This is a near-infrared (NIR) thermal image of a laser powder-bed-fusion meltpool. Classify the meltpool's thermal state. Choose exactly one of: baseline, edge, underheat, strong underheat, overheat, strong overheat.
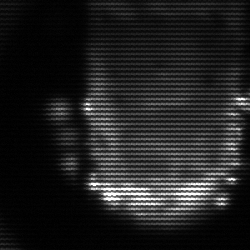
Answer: baseline